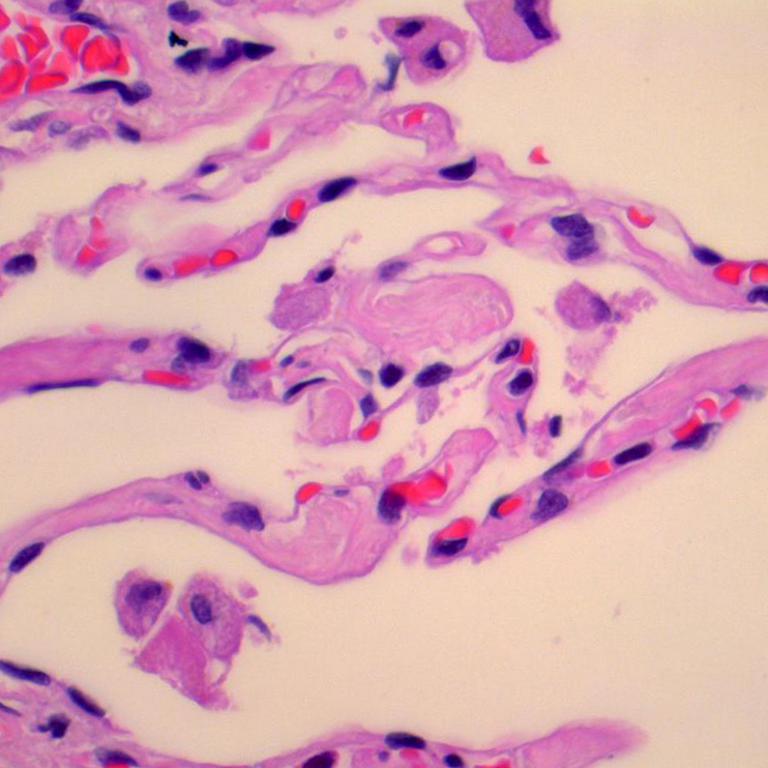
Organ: lung
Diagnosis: benign